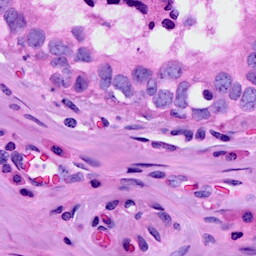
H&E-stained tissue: Breast